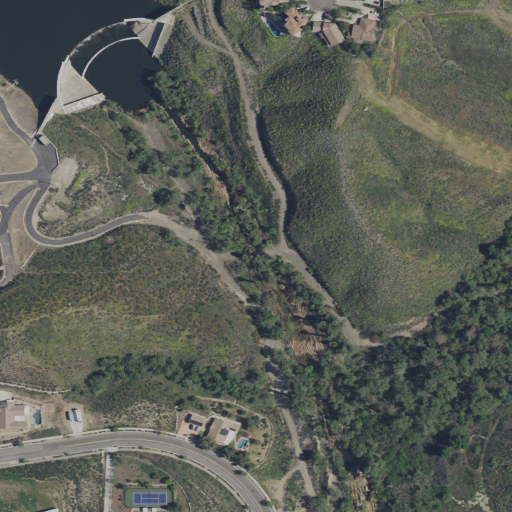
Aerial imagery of valley in California named Railroad Canyon containing low intensity development, shrub, open development, medium intensity development, woody wetlands, open water, and high intensity development